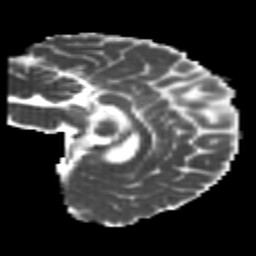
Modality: MD
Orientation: sagittal
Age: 22
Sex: female
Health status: healthy
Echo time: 0.074 s